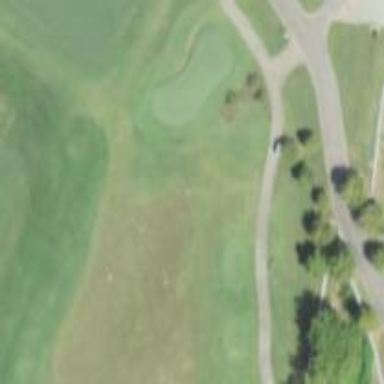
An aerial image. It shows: Golf course surrounded by greenery.